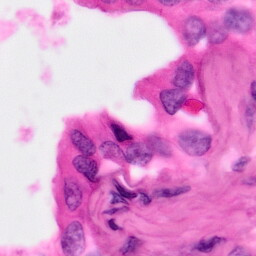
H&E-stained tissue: Pancreatic